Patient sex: F
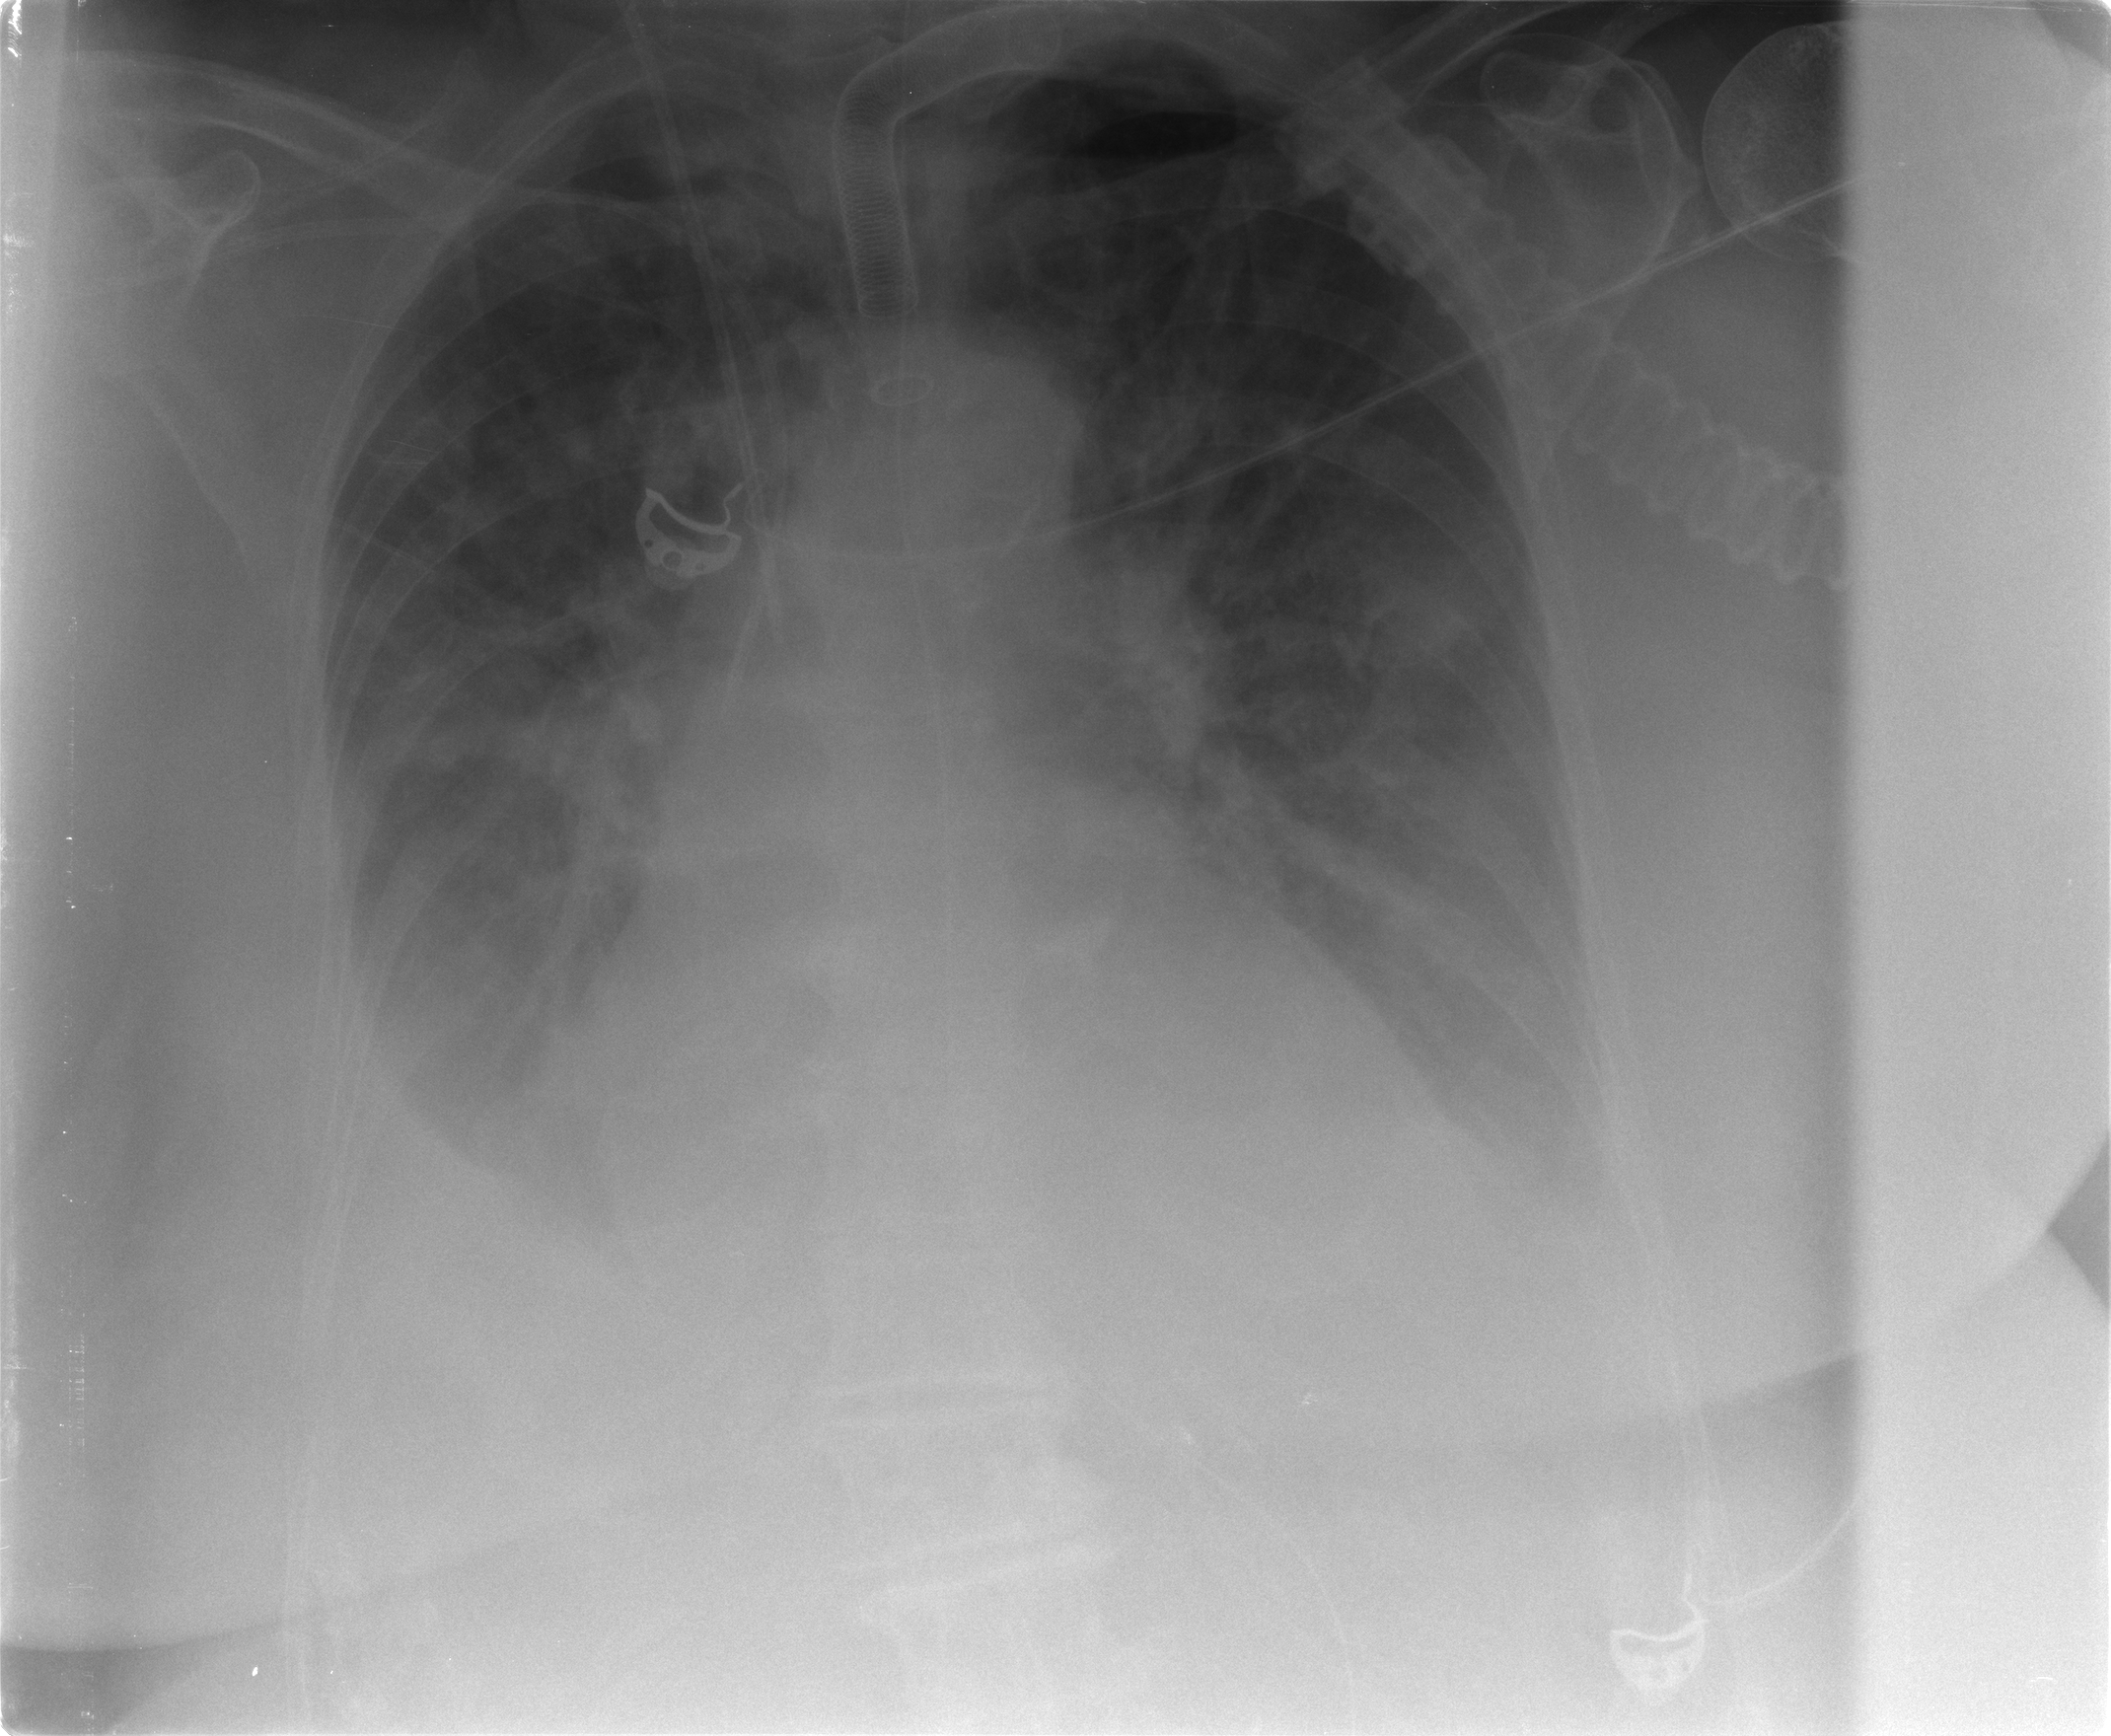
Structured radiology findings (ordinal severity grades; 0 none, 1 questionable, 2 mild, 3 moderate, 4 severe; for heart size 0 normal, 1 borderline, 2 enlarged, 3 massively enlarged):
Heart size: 2
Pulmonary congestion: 2
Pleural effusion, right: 2
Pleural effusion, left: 0
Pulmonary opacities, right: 1
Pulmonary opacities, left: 0
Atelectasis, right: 2
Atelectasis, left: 2